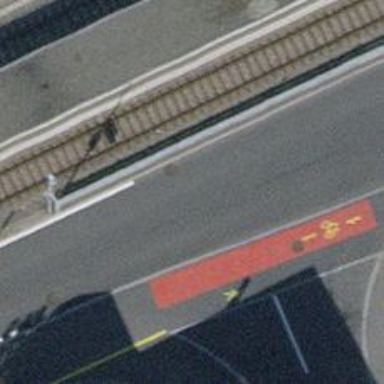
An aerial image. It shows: Tertiary road with asphalt surface. There is cycle track on the right side of the road.